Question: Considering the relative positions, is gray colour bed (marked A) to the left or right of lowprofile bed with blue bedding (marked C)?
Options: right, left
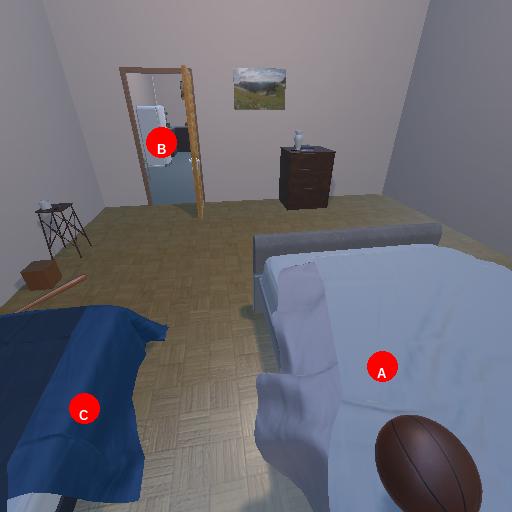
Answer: right